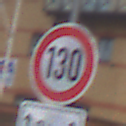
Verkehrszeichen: Geschwindigkeit130
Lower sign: LaengeEinerStrecke2
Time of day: MorningAfternoon
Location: Outdoor (Urban)
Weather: Overcast
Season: NotSpecified
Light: Natural